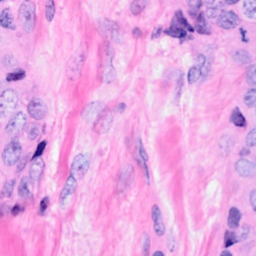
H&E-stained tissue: Breast